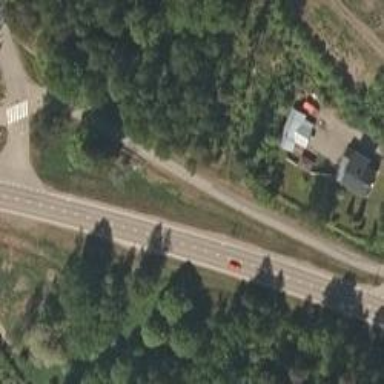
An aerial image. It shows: Asphalt cycleway.